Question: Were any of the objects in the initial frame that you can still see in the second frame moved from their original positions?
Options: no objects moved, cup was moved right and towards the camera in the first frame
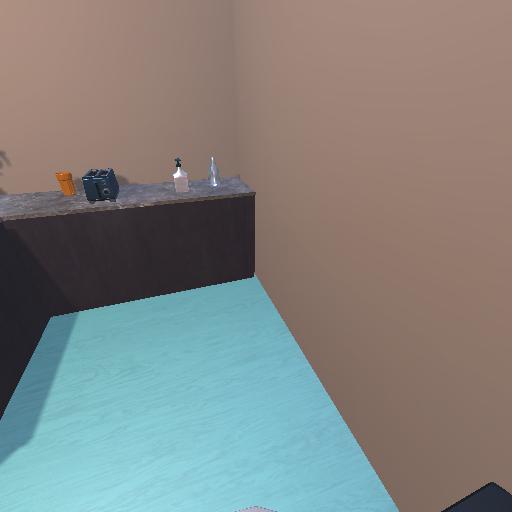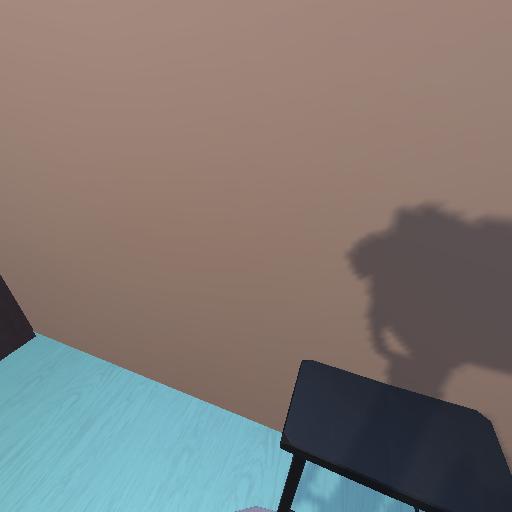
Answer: no objects moved